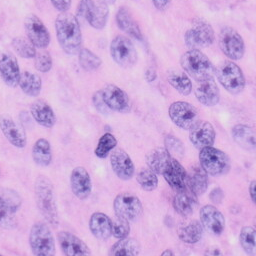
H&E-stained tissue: Skin